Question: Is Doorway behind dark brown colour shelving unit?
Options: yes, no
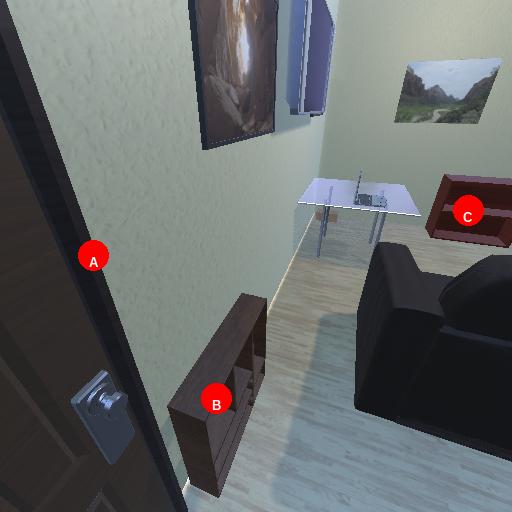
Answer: yes